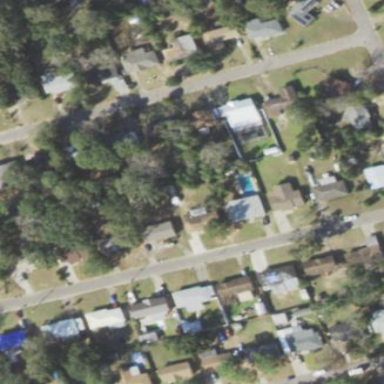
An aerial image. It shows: Residential area composed of single-family homes.